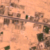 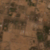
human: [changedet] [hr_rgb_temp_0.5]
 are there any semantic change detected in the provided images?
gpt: There is no difference.